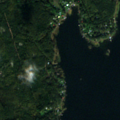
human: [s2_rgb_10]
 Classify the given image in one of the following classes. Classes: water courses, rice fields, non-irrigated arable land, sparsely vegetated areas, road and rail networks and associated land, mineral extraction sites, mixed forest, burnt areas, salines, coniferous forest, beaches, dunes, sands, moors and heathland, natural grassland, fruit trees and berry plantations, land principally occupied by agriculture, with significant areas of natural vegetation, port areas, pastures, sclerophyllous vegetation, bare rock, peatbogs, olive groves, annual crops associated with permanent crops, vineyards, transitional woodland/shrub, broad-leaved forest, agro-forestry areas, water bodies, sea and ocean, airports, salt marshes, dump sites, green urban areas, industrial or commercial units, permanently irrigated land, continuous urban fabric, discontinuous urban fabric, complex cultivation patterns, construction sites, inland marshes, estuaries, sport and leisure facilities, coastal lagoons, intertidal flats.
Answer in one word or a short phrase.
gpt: coniferous forest, mixed forest, sea and ocean